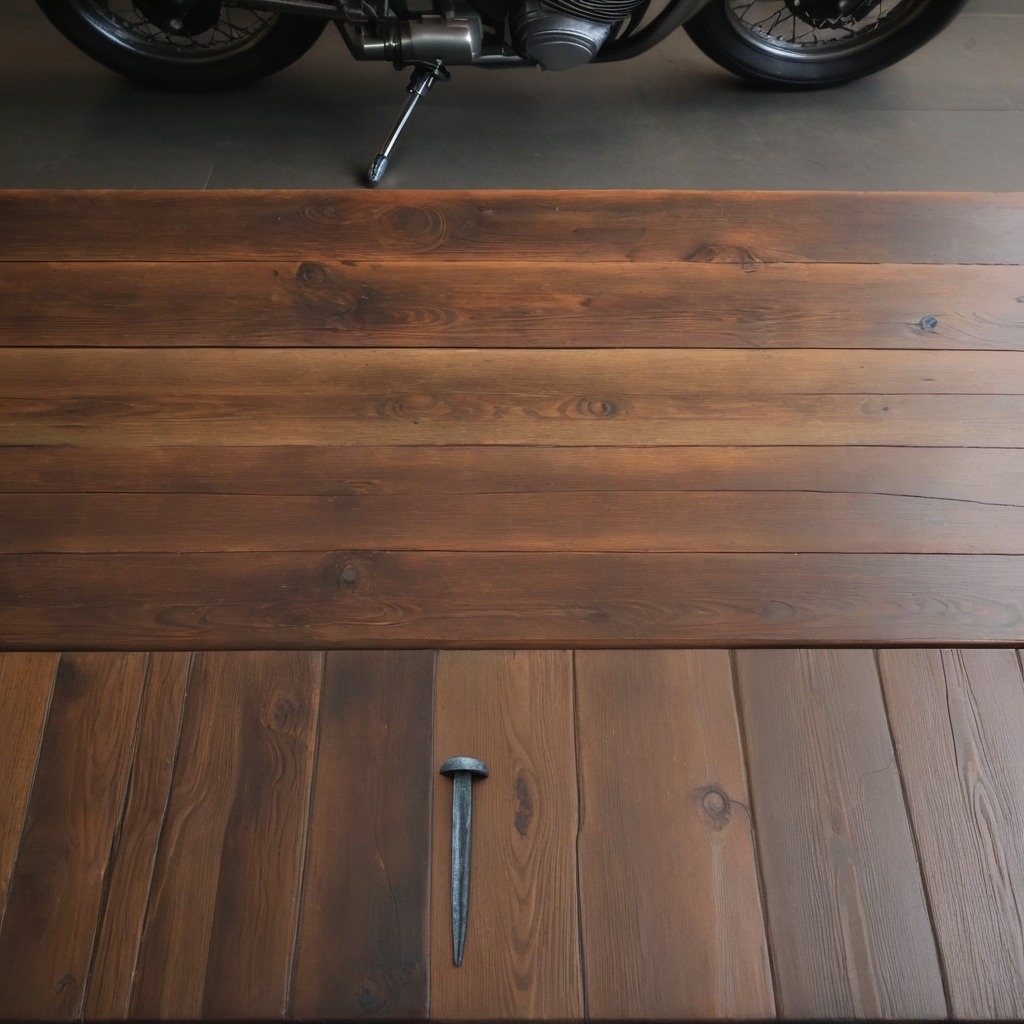
A nail is lying on an oil-spilled wooden table in a vintage motorcycle garage.